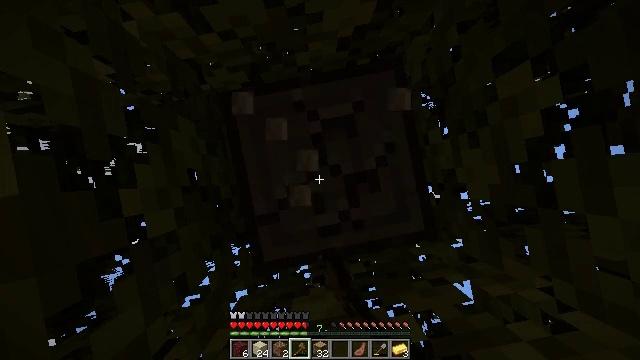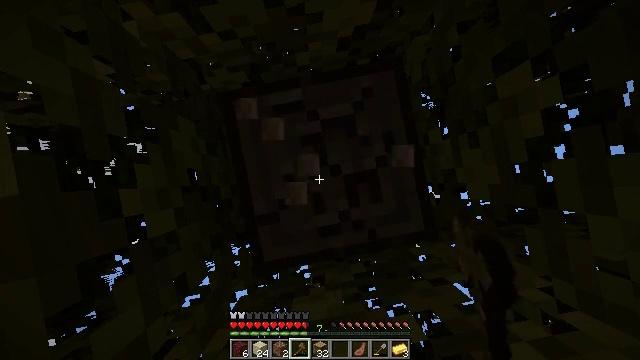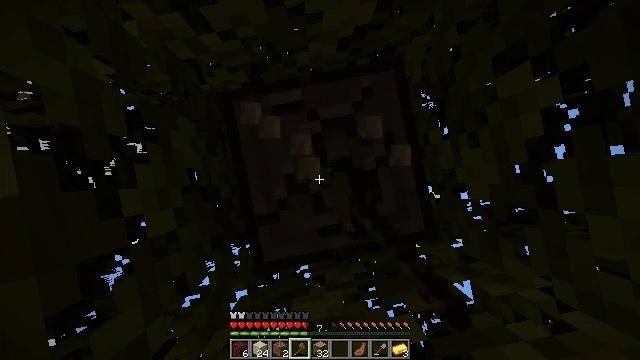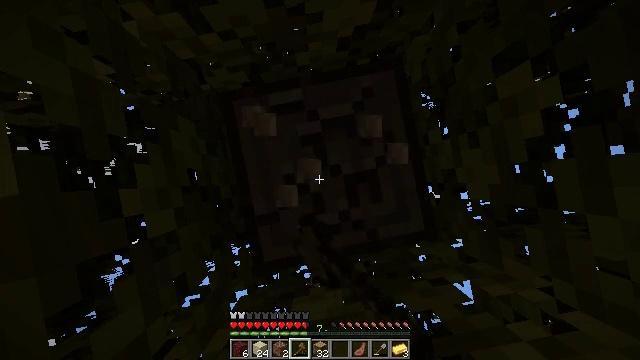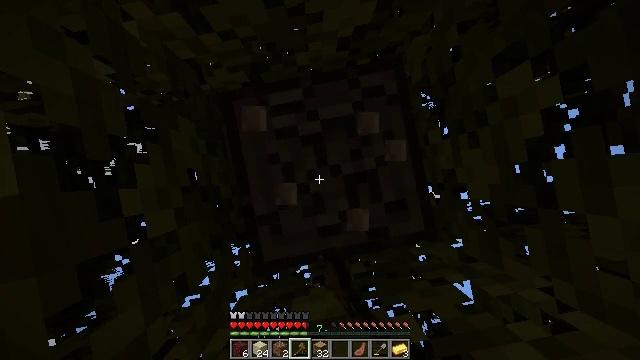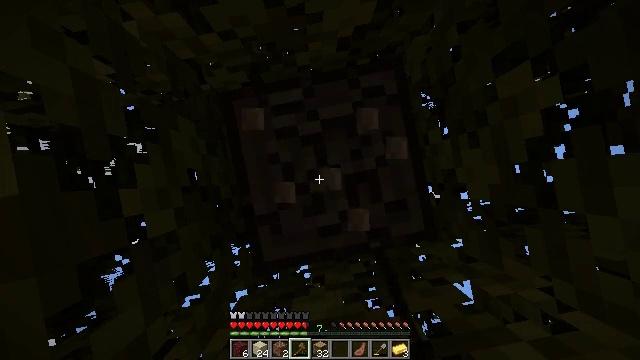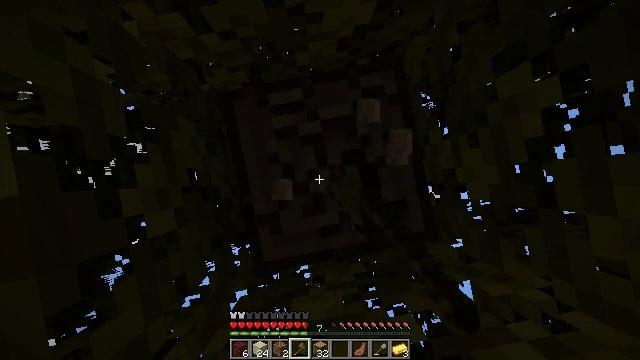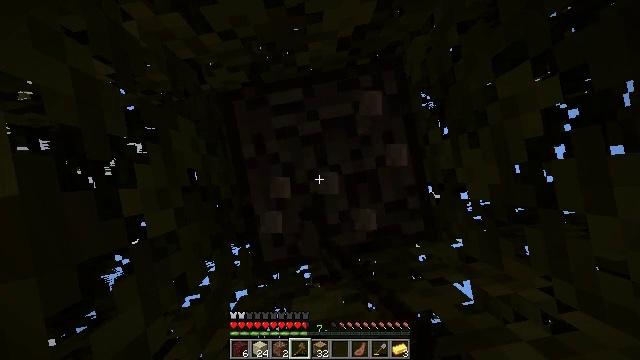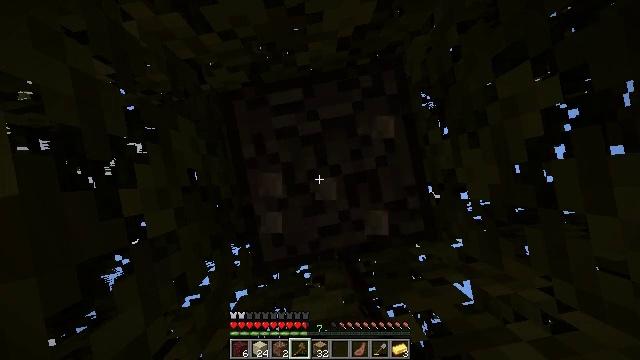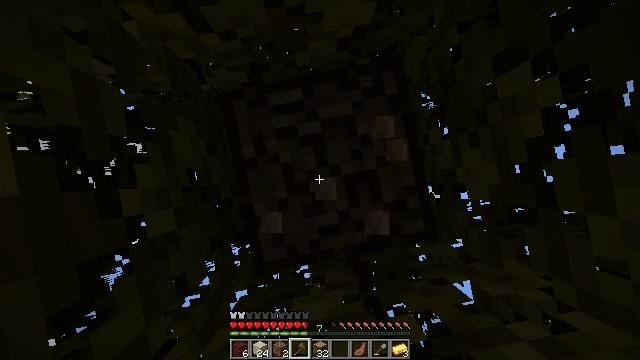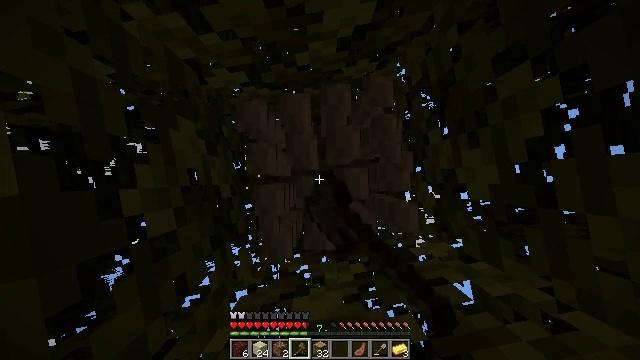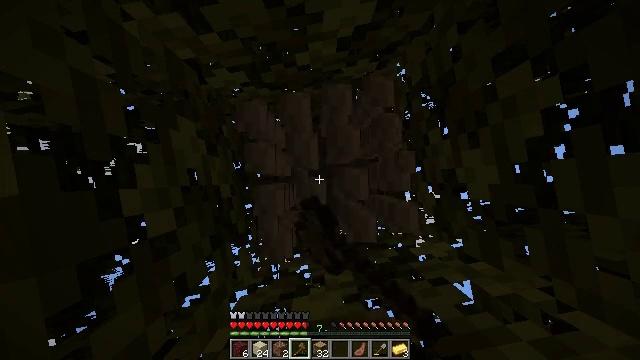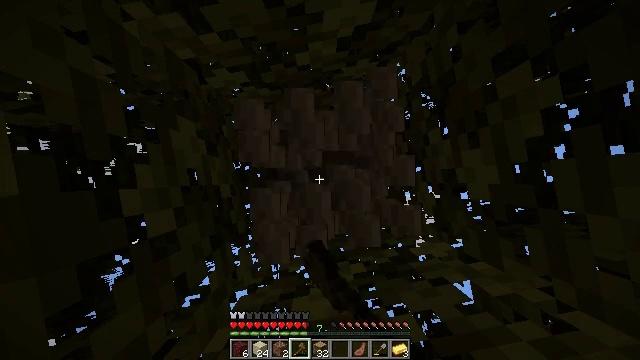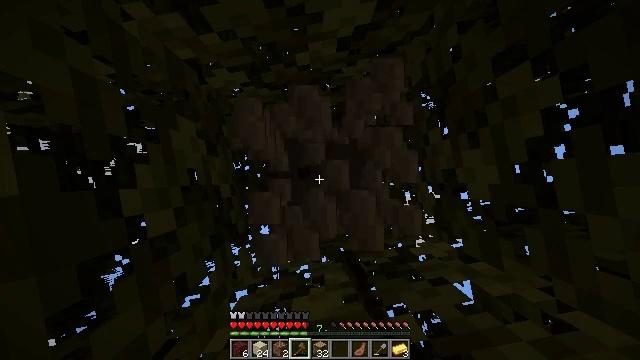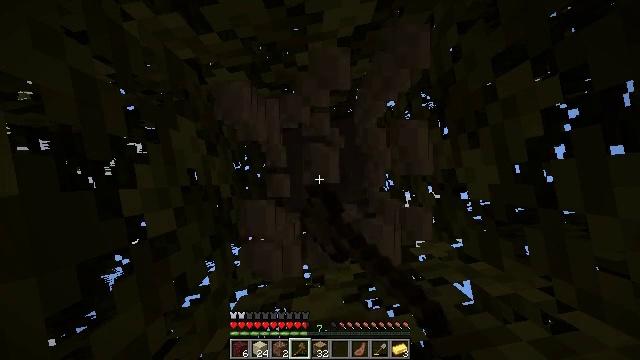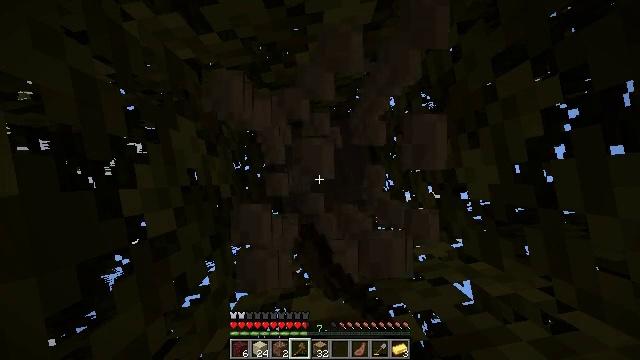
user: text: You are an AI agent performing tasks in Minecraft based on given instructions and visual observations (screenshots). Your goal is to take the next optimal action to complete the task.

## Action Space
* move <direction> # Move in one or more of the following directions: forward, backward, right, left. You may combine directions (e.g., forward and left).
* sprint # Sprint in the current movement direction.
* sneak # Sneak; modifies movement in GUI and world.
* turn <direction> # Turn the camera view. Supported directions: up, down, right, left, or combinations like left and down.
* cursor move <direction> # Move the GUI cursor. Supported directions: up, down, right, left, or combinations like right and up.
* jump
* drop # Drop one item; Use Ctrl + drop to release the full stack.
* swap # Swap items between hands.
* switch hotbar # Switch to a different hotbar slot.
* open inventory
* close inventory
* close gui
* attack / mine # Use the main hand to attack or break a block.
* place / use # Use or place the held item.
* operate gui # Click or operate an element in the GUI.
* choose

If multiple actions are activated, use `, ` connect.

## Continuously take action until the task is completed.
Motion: motion action
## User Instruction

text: Chop down the oak log.
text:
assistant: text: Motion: attack / mine
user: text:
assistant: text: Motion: attack / mine
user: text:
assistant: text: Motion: attack / mine
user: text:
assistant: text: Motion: attack / mine
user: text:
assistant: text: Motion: attack / mine
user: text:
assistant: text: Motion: attack / mine
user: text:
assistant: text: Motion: attack / mine
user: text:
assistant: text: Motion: attack / mine
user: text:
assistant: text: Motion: attack / mine
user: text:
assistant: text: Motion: attack / mine
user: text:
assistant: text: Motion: attack / mine
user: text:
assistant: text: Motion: attack / mine
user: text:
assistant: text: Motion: attack / mine
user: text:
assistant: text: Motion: attack / mine
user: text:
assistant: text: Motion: attack / mine
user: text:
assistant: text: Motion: attack / mine
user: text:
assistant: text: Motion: attack / mine
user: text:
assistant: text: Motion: attack / mine
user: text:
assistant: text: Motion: attack / mine
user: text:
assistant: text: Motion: attack / mine
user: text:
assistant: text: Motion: attack / mine
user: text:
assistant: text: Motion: attack / mine
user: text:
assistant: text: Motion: attack / mine
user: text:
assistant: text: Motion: attack / mine
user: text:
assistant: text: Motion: attack / mine
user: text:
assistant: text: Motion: attack / mine
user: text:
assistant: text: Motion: attack / mine
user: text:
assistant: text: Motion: attack / mine
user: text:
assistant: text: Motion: attack / mine
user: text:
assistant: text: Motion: attack / mine